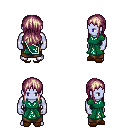
a pixel art fantasy rpg character, male body template, dark elf, purple skin, sash dress, robe skirt, white blonde unkempt hairstyle, brown slippers, four views (front, back, left, right), 2x2 character sprite sheet, small pixel art, hard edges, no anti-aliasing